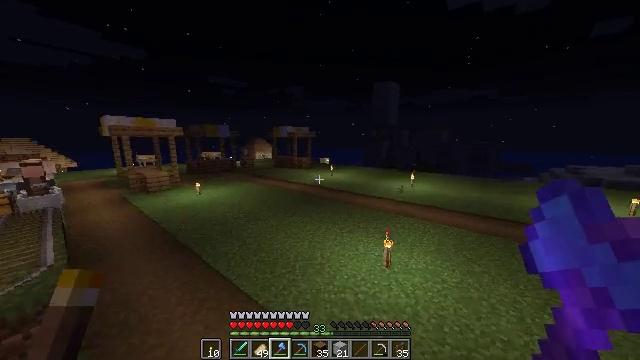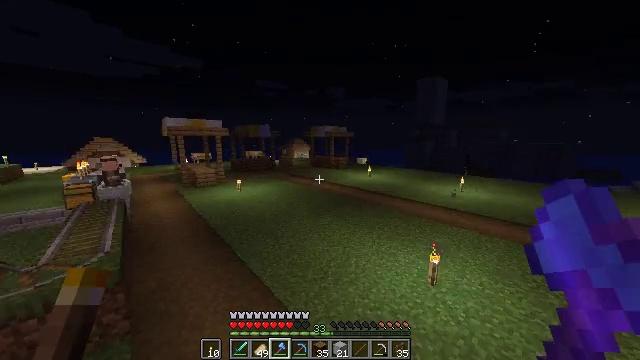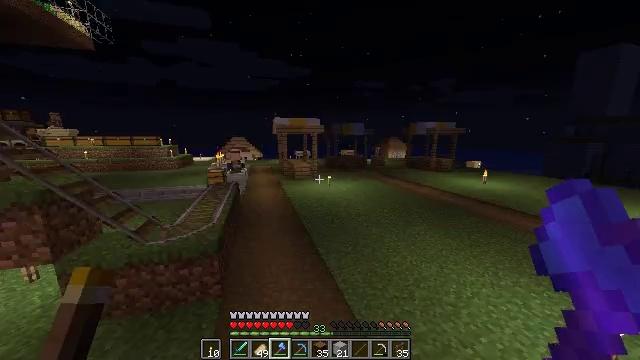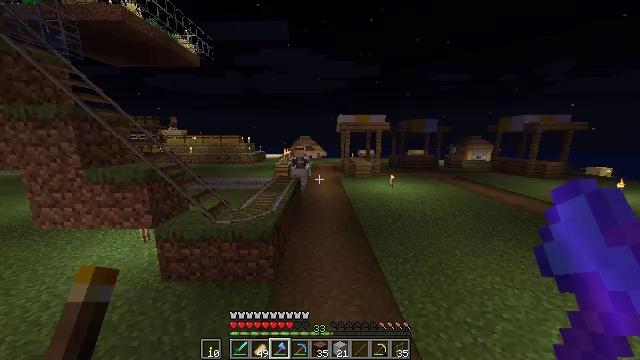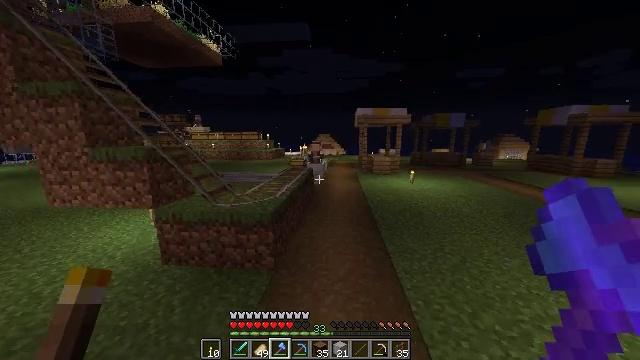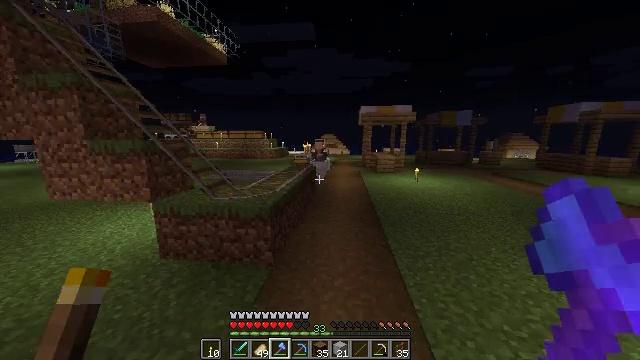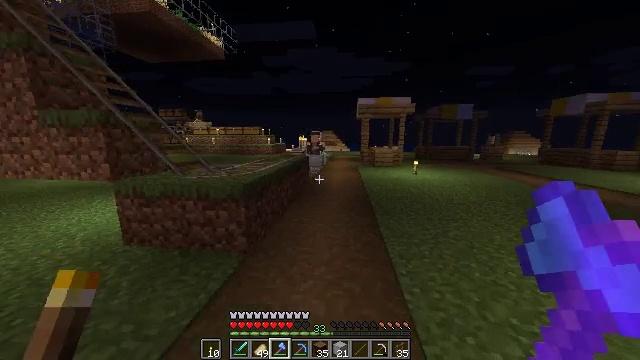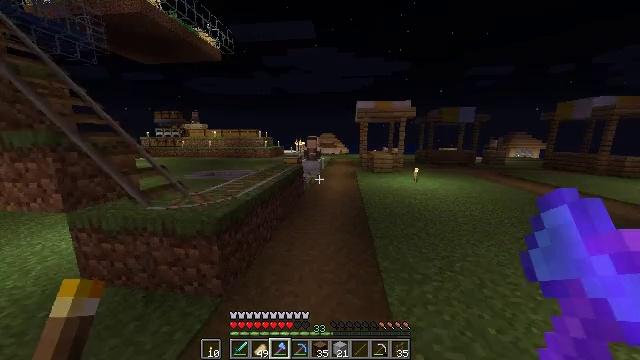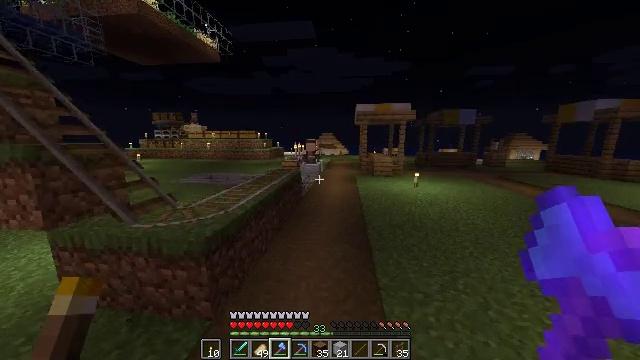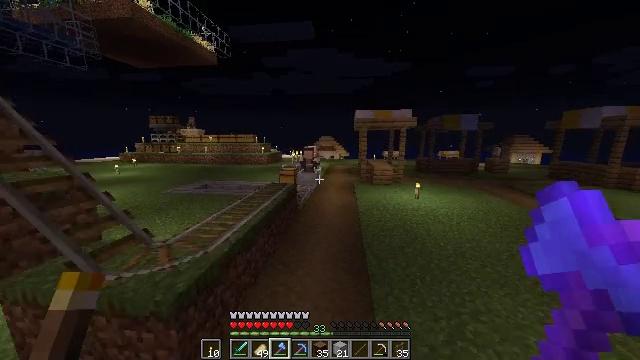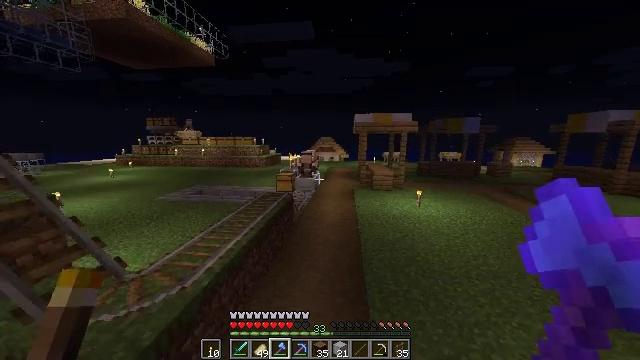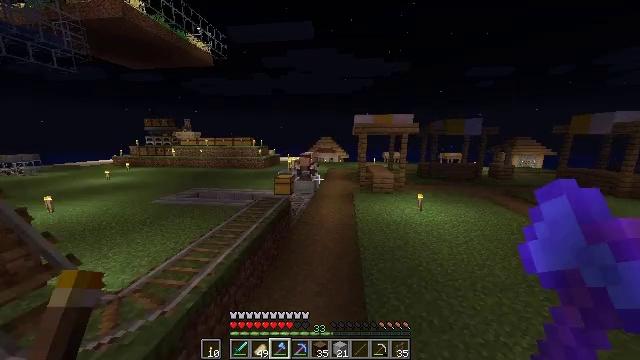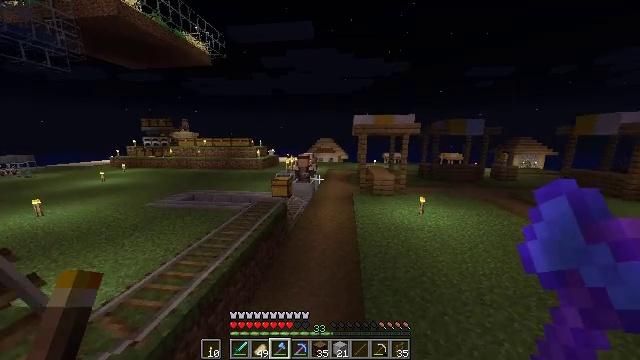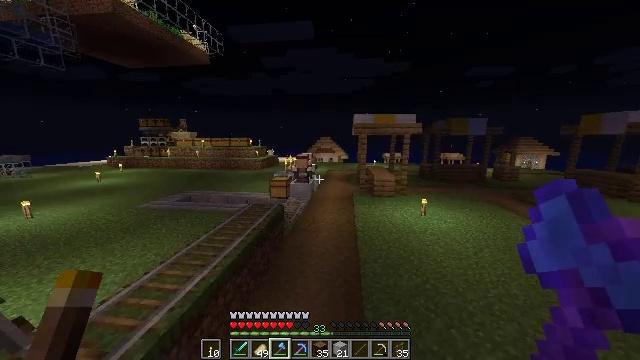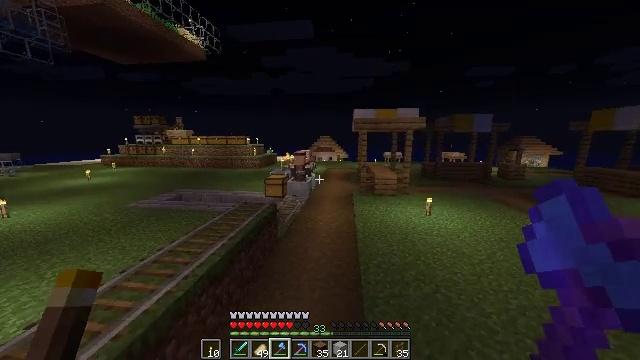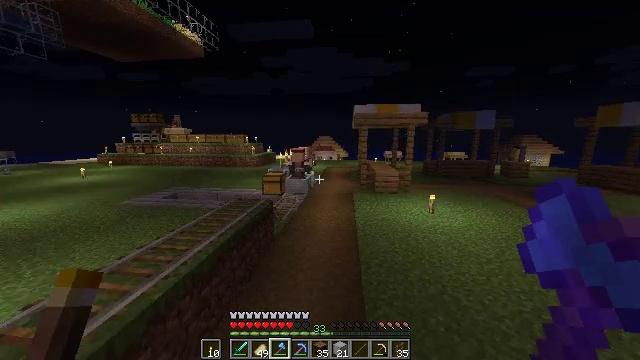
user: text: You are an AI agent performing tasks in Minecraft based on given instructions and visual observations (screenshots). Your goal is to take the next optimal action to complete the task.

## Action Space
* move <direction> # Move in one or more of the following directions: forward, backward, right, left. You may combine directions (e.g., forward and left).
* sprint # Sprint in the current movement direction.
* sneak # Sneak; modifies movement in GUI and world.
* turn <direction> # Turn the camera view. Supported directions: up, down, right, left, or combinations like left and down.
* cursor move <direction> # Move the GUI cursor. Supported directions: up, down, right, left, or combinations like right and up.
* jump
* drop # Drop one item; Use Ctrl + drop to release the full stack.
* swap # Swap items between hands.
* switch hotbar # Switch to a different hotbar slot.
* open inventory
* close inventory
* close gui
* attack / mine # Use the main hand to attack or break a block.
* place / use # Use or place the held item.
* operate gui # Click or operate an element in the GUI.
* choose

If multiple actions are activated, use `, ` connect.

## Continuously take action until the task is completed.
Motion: motion action
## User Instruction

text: Destroy the brown bed to move it.
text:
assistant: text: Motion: move forward, sprint, turn left, jump
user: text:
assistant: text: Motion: move forward, turn left, jump
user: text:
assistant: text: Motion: move forward, turn left, jump
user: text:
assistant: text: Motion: move forward, turn left, jump
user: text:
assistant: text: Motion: move forward, turn left, jump
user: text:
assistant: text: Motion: move forward, jump
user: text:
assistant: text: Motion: move forward, sprint, jump
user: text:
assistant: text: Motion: move forward, sprint, jump
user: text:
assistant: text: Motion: move forward, sprint, jump
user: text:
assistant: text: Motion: move forward, sprint, jump
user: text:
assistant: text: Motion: move forward, jump
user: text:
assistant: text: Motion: move forward, jump
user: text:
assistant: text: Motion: move forward, jump
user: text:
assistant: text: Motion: move forward, jump
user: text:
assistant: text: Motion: move forward, jump
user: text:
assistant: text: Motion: move forward, jump
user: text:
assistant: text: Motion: move forward, jump
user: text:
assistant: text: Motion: move forward, jump
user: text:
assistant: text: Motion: move forward, sprint, jump
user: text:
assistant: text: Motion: move forward, sprint, jump
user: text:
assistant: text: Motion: move forward, sprint, jump
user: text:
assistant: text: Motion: move forward, sprint, jump
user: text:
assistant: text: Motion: move forward, sprint, jump
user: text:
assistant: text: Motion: move forward, jump
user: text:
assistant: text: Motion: move forward, jump
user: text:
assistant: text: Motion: move forward, jump
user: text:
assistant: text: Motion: move forward, jump
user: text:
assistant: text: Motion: move forward, jump
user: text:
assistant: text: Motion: move forward, jump
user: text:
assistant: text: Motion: move forward, jump